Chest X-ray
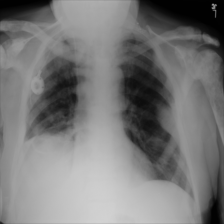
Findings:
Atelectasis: positive
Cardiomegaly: negative
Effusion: negative
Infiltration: positive
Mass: negative
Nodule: negative
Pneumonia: negative
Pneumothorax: negative
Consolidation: negative
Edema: negative
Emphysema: negative
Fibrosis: negative
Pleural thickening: negative
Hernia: negative